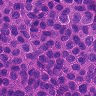
Metastatic tissue present: yes